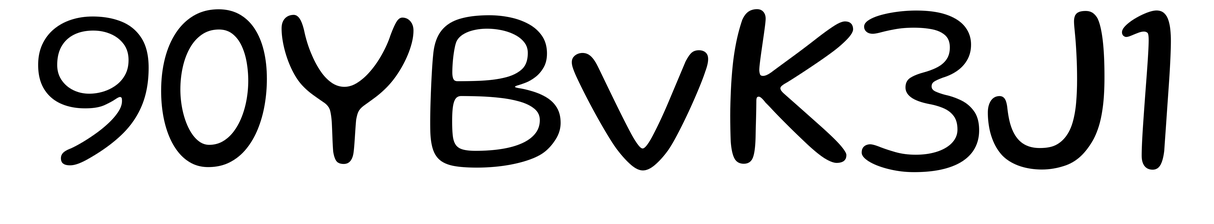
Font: Gluten_Light